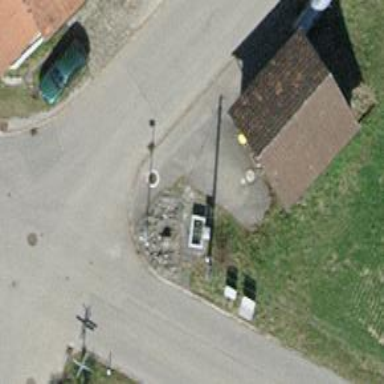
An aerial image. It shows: Post box.